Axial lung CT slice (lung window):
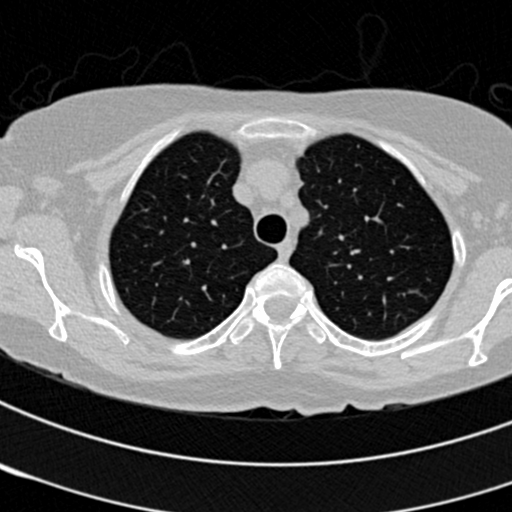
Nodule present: no